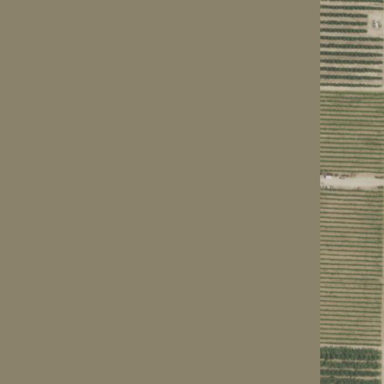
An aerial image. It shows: Vineyard growing grapes.